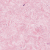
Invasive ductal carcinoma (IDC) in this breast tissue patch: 0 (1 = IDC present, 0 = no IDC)